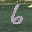
Label: 6